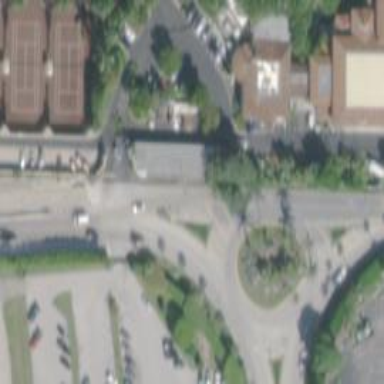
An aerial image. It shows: Circular junction on secondary road.